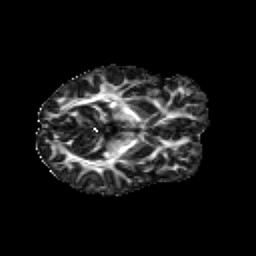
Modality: FA
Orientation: axial
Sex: male
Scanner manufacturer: siemens
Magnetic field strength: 3 T
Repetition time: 5 s
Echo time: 0.071 s